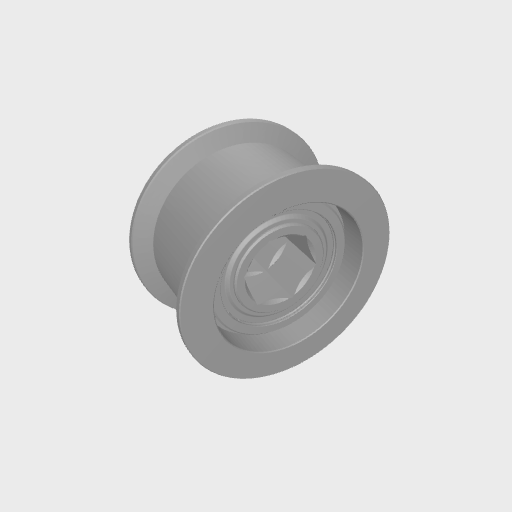
Part: DualBearingPulley8RID